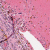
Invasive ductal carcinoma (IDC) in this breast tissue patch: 0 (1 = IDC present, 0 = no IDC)